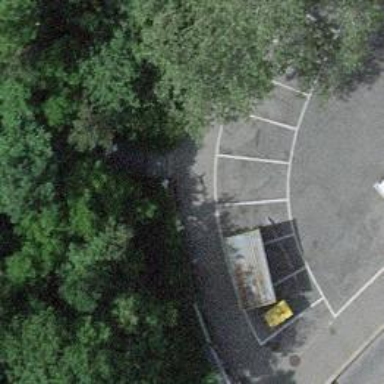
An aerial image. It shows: Bicycle parking area with wide stands.